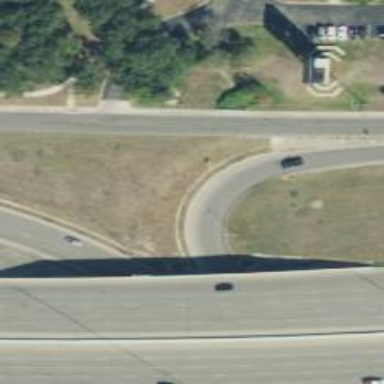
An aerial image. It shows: Asphalt road at the secondary link level.